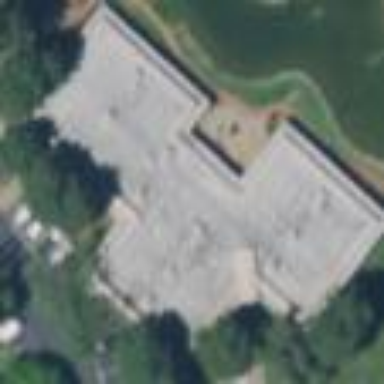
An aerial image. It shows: Office building.